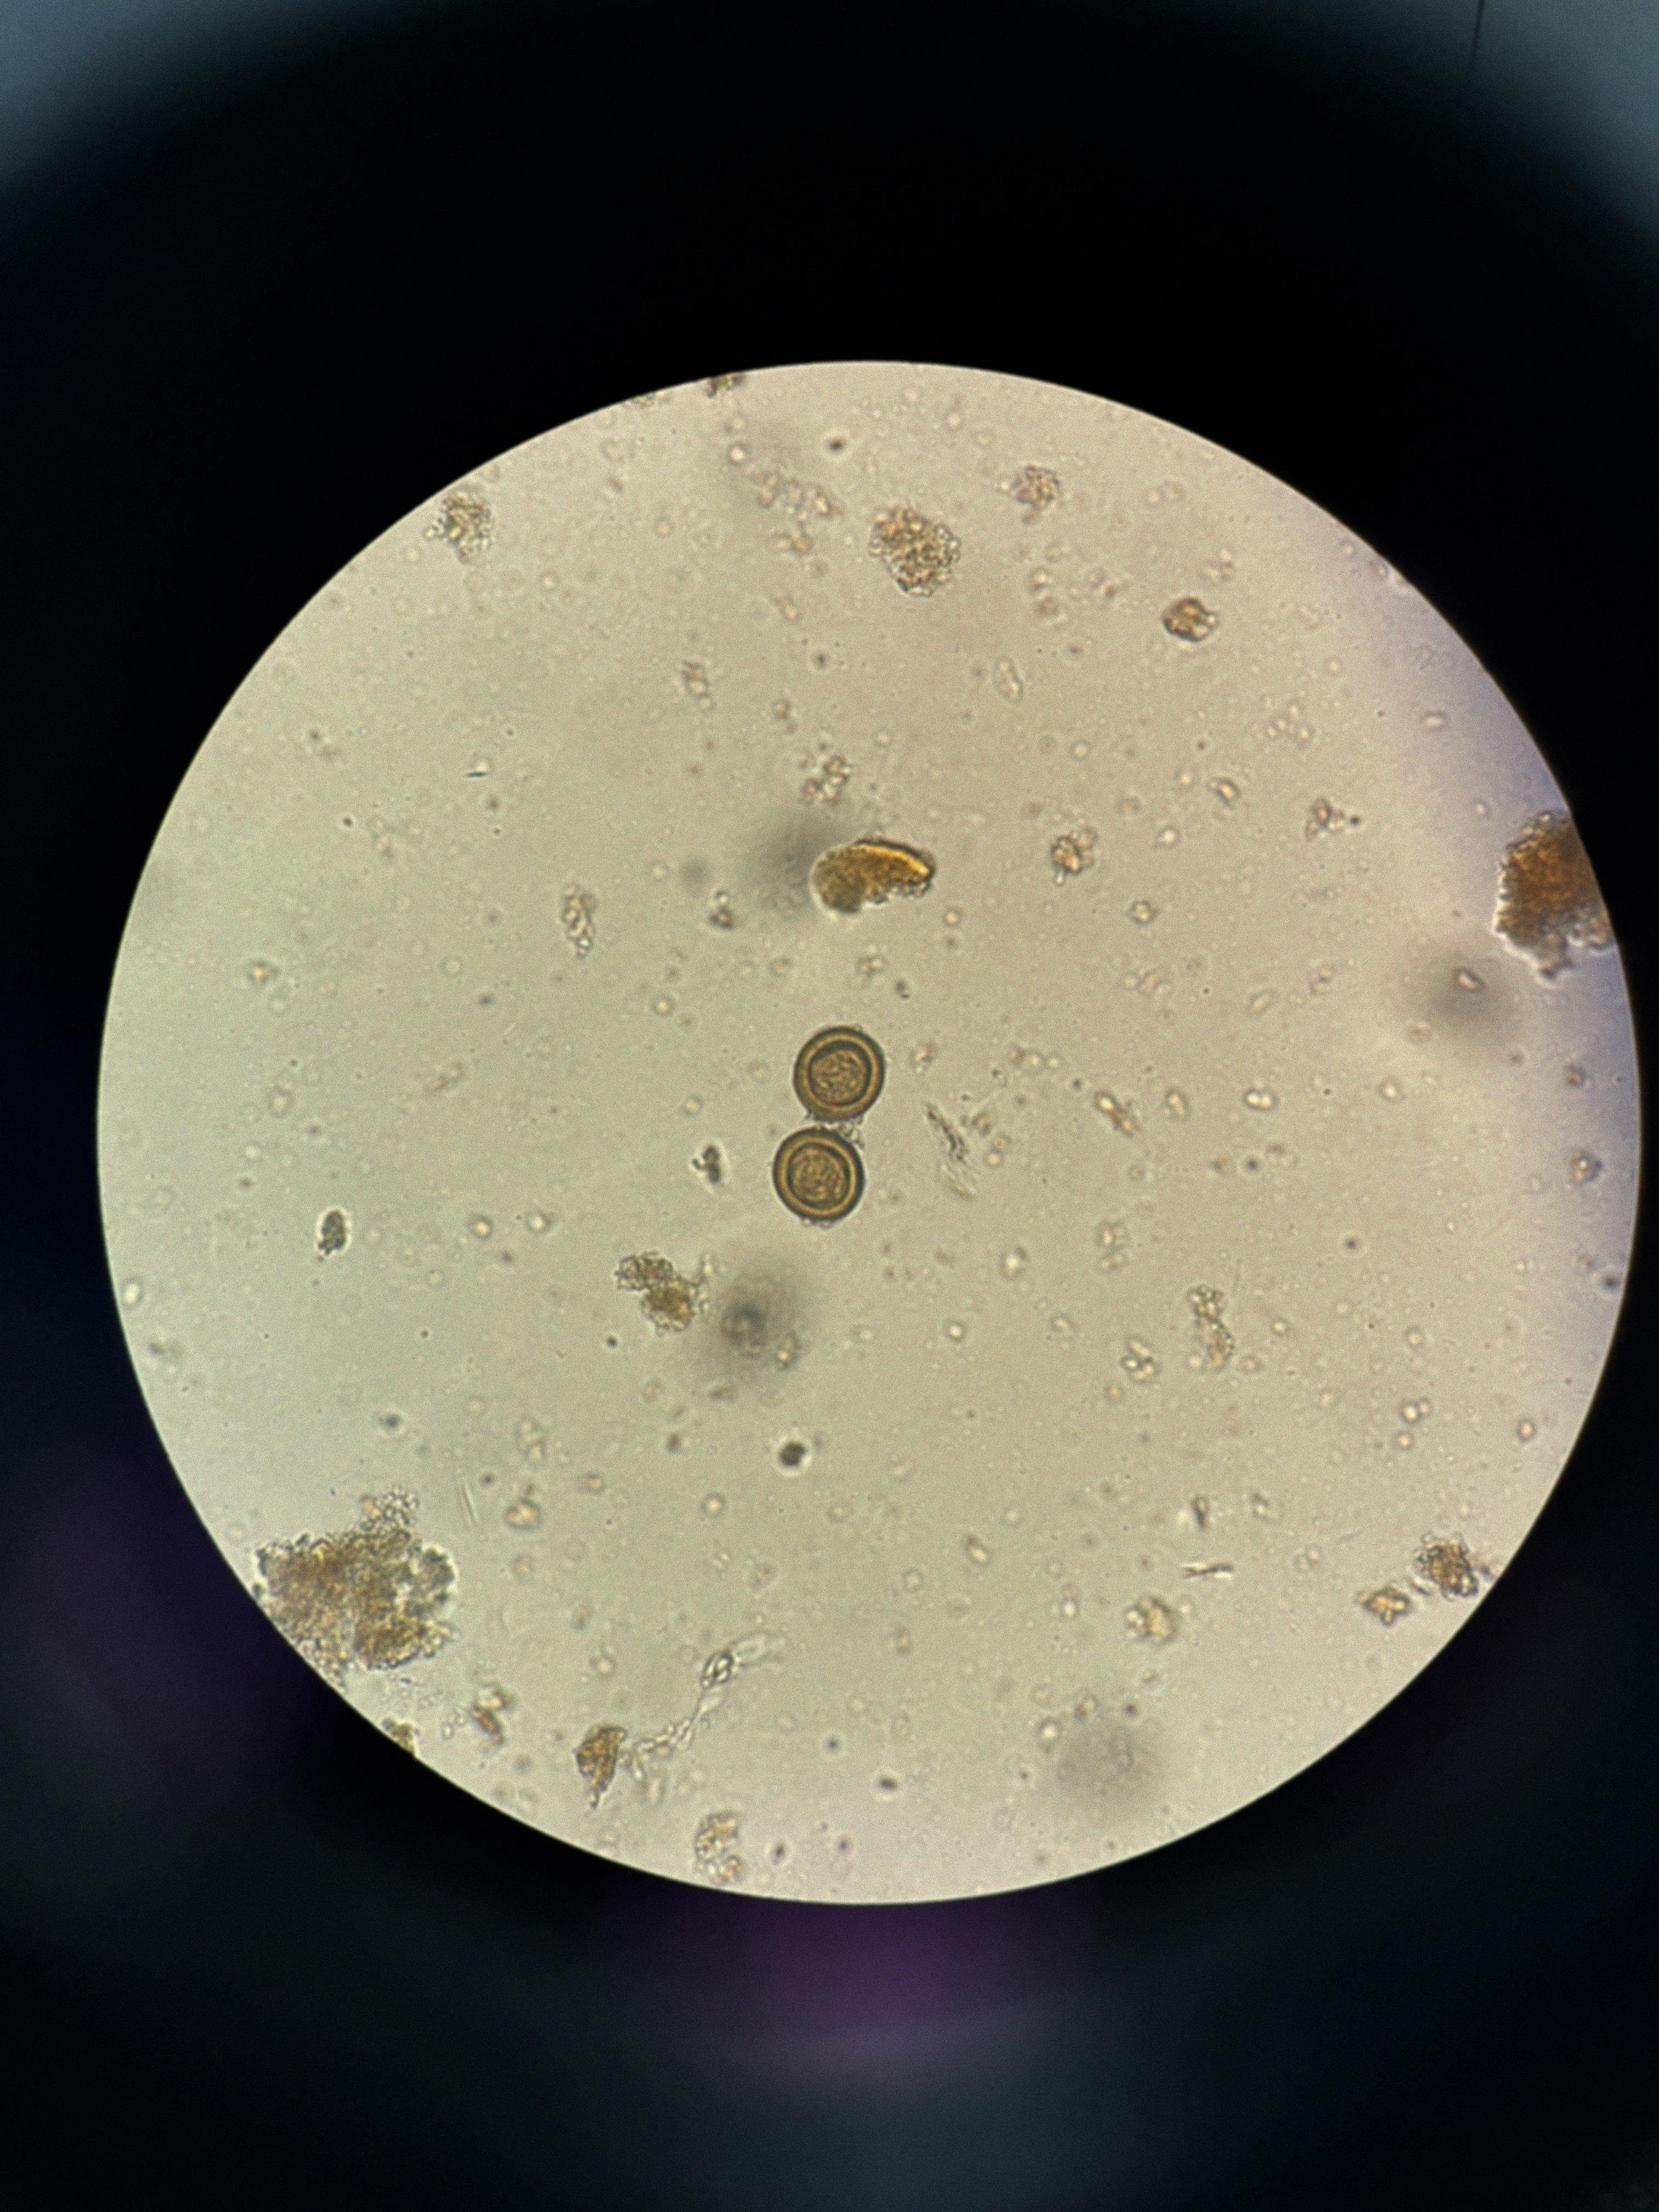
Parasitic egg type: Taenia spp. egg